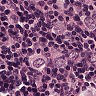
Metastatic tissue present: yes